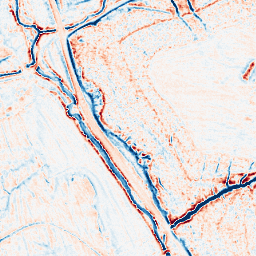
Category: edge_preserving
Decomposition family: anisotropic_diffusion
Decomposition parameters: iterations: 10
kappa: 100
gamma: 0.2
Upsampling method: sinc_blackman
Upsampling parameters: scale: 2
kernel_size: 4
Upsampling scale: 2